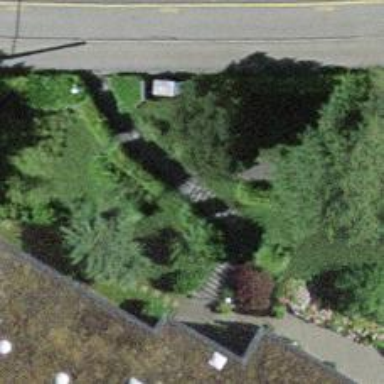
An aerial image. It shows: Road with steps.